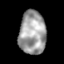
Tissue: skin
Cell type: Epithelial cells
Senescence score: 0.2845
Nuclear area (px): 1127
Mean DAPI intensity: 160.437